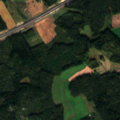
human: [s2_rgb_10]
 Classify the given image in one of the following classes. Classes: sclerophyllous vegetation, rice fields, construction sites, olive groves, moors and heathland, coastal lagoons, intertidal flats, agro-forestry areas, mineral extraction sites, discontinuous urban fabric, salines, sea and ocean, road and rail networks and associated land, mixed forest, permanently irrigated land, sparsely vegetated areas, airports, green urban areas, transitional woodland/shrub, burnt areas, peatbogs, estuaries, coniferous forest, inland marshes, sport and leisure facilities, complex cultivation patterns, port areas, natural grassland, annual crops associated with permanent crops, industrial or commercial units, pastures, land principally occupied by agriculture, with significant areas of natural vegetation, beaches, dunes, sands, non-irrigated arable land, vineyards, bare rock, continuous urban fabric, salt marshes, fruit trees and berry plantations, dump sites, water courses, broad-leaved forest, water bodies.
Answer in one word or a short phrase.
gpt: construction sites, non-irrigated arable land, land principally occupied by agriculture, with significant areas of natural vegetation, coniferous forest, mixed forest